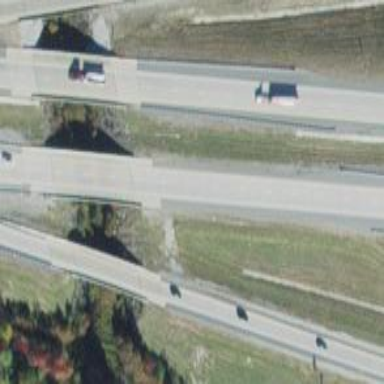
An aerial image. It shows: Beam-structured bridge on motorway.